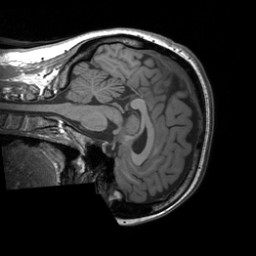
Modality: T1w
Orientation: sagittal
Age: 36
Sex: female
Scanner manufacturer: siemens
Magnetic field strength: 3 T
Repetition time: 1.9 s
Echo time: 0.00252 s